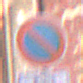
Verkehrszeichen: EingeschraenktesHalteverbot
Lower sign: ZeitangabenOhneBeschraenkungAufWochentage2
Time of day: MorningAfternoon
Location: Outdoor (Urban)
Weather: Clear
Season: NotSpecified
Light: Natural